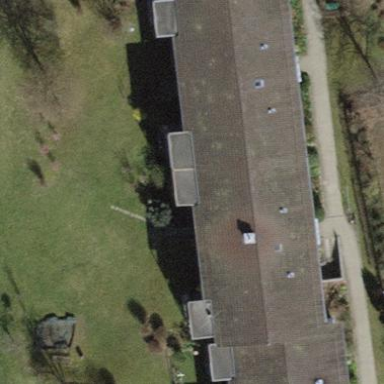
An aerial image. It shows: Pitched roof building.